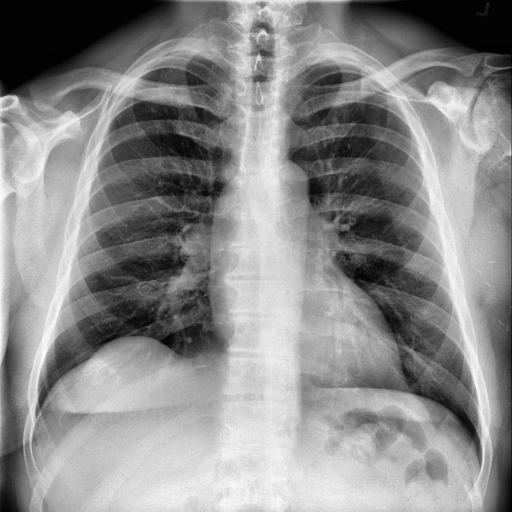
Finding: NORMAL